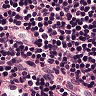
Metastatic tissue present: no